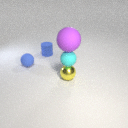
small yellow metal sphere below small cyan rubber sphere